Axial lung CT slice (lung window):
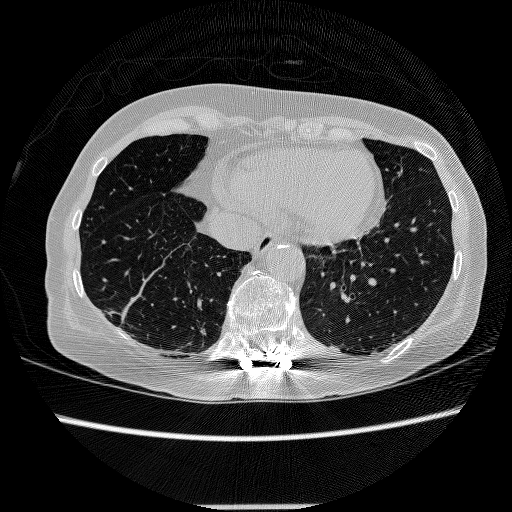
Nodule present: no